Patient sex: F
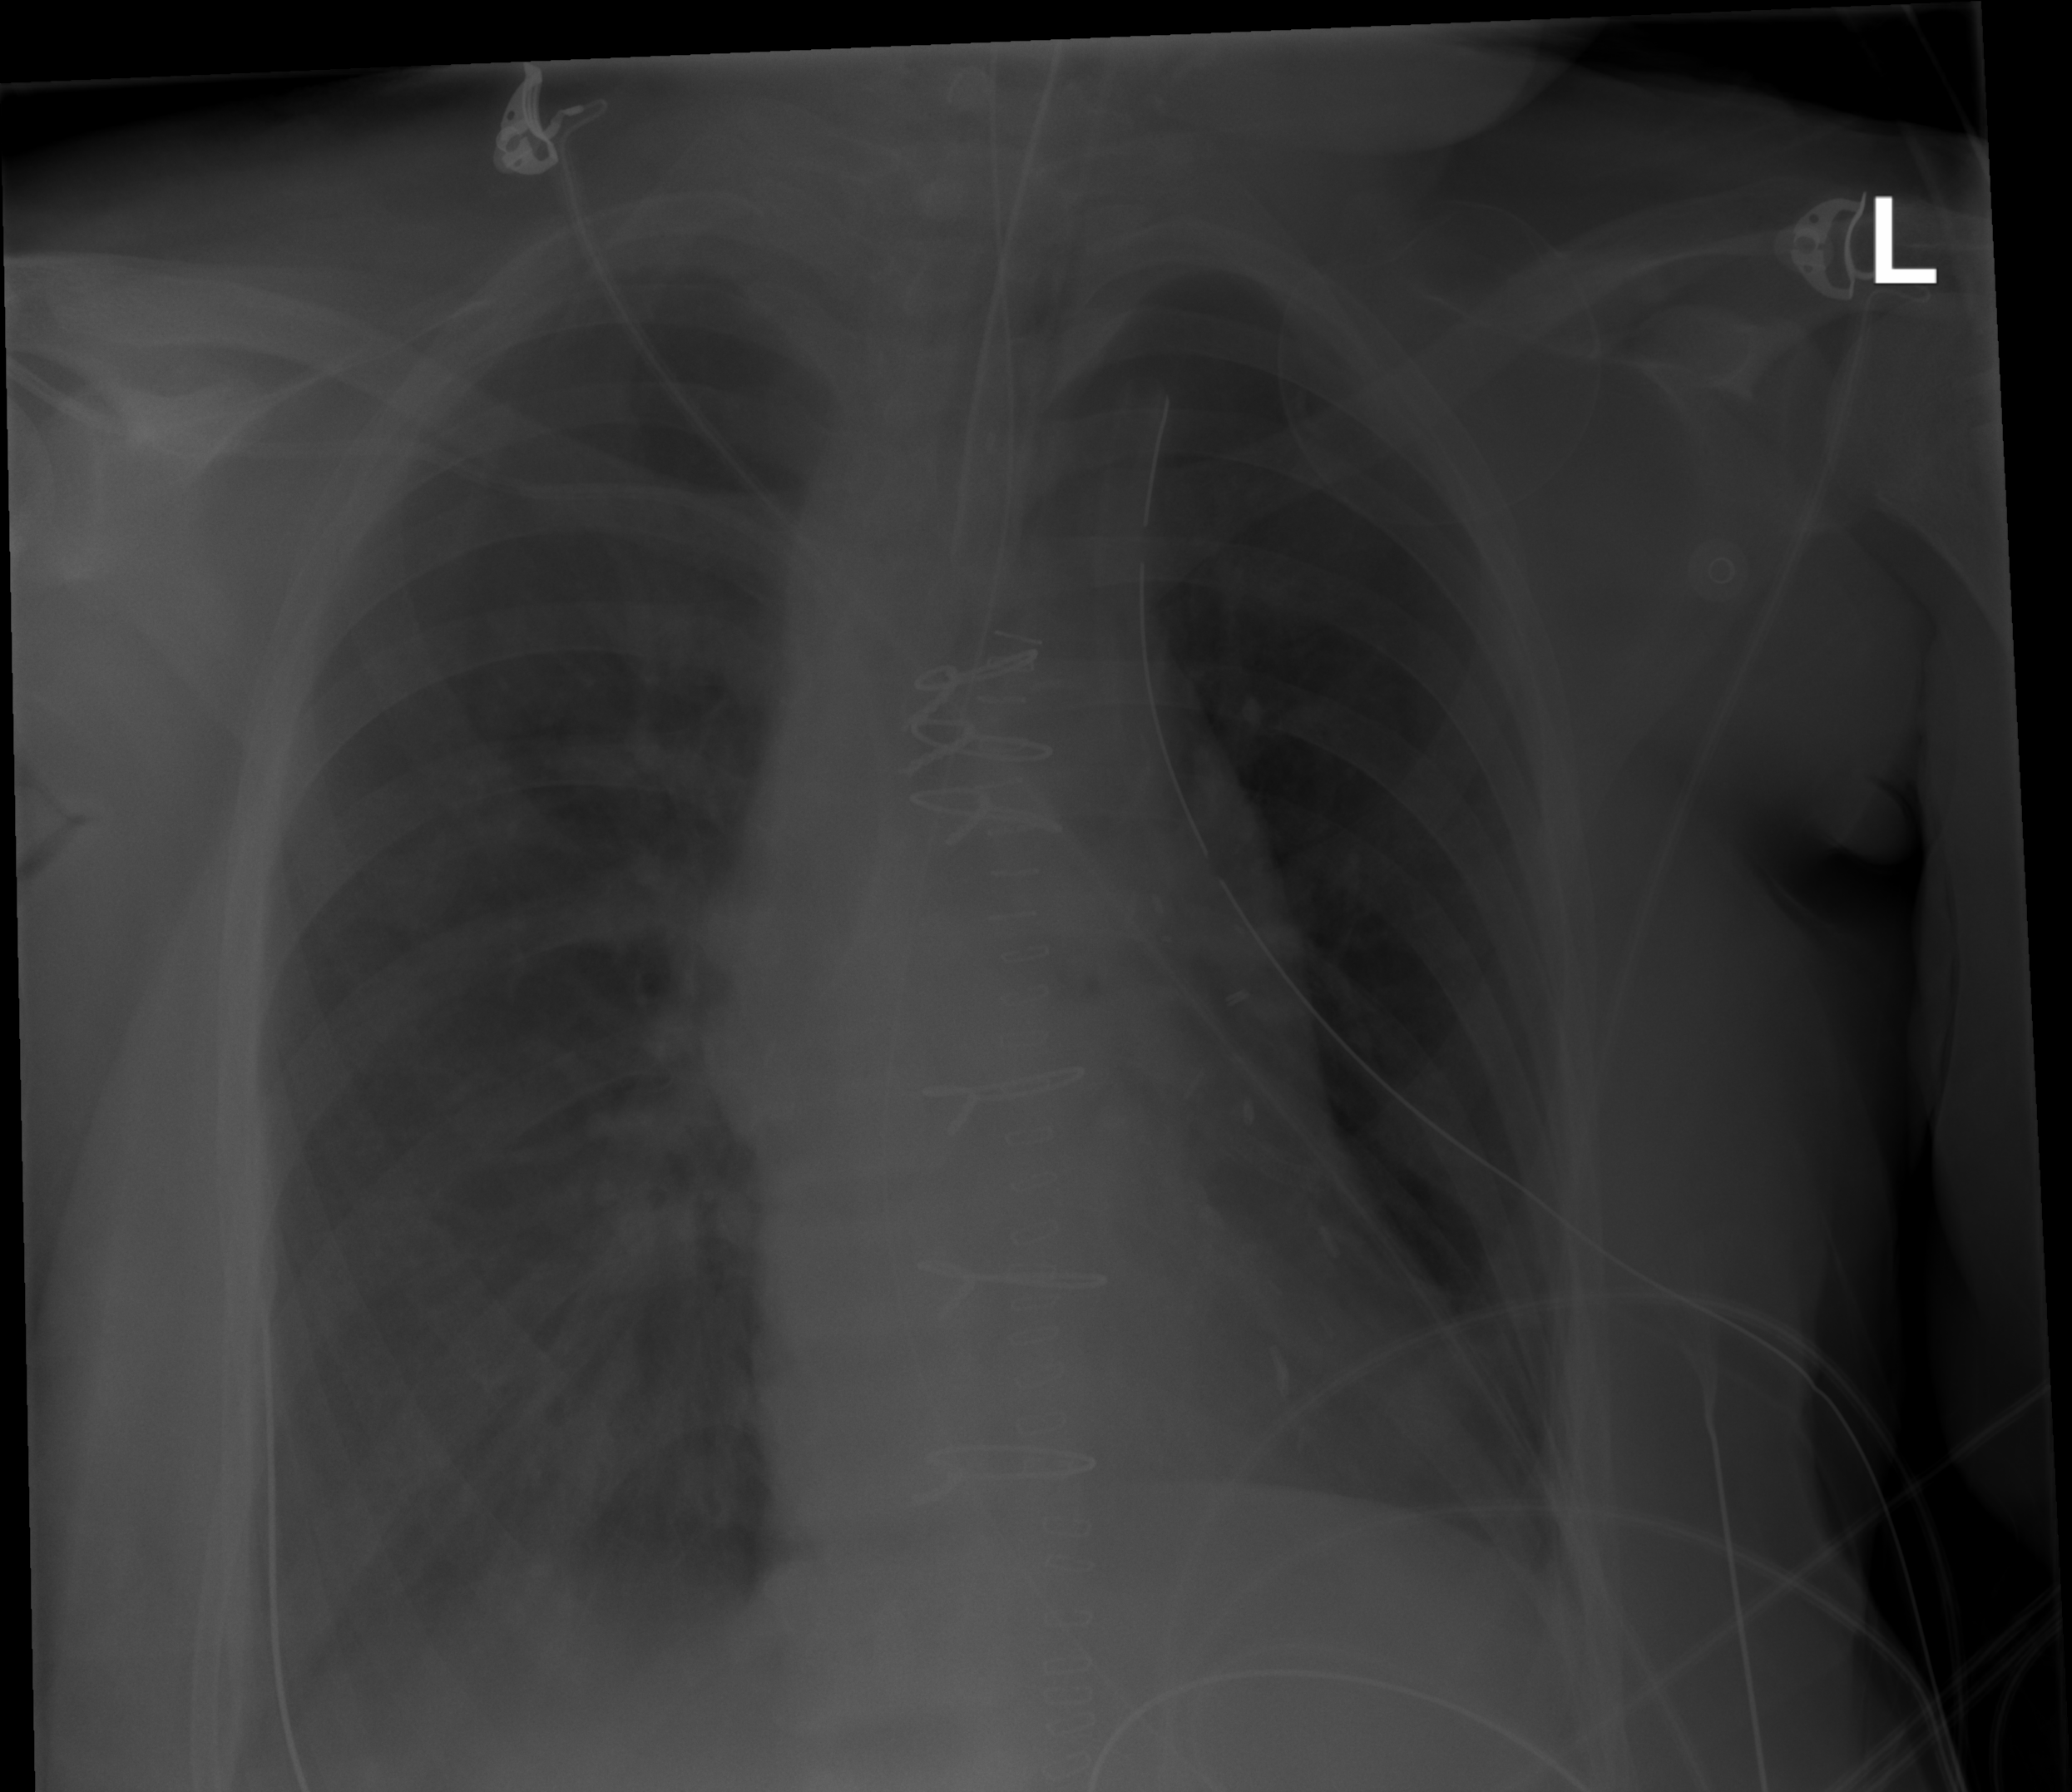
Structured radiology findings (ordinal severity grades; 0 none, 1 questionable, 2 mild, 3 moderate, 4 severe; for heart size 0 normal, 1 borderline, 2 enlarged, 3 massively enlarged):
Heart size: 0
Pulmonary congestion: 0
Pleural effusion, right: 2
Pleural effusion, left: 2
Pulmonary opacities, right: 1
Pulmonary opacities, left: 0
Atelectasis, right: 2
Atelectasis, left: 0